Question: When I start Android Studio, it shows popup regarding new update of 1.1 release. But when I start updating, After downloading all patch files, while restarting, it shows following error:

I searched almost everywhere on Google and Stackoverflow. There are already two questions on so: <URL>. But none of them are have any correct answer. I also tried running as administrator, restarting PC, turning off the firewall, uninstalling antivirus. But none of them worked.
I am using windows 7 32-bit. How to solve this problem? Can anyone help?
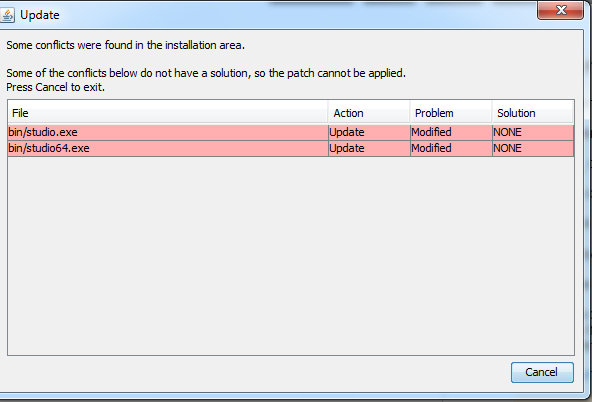
Answer: I know this is an older question but I encountered the same error while updating SDK components in Android Studio 2.3.3. I was able to fix the problem by starting the SDK manager and un-checking the components that showed the error and clicked "Apply". That un-installed just that component. When it was finished, I re-checked the component and clicked "Apply" again. When it was finished, the problematic component was updated to the newest version. This was much quicker than doing a full un-install/re-install as stated in one of the solutions above.
Hope this helps someone.